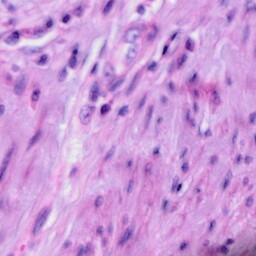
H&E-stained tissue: Cervix